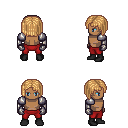
a pixel art fantasy rpg character, male body template, human, dark skin, steel arm armor, red pants, light blonde pageboy hairstyle, metal gloves, black shoes, four views (front, back, left, right), 2x2 character sprite sheet, small pixel art, hard edges, no anti-aliasing